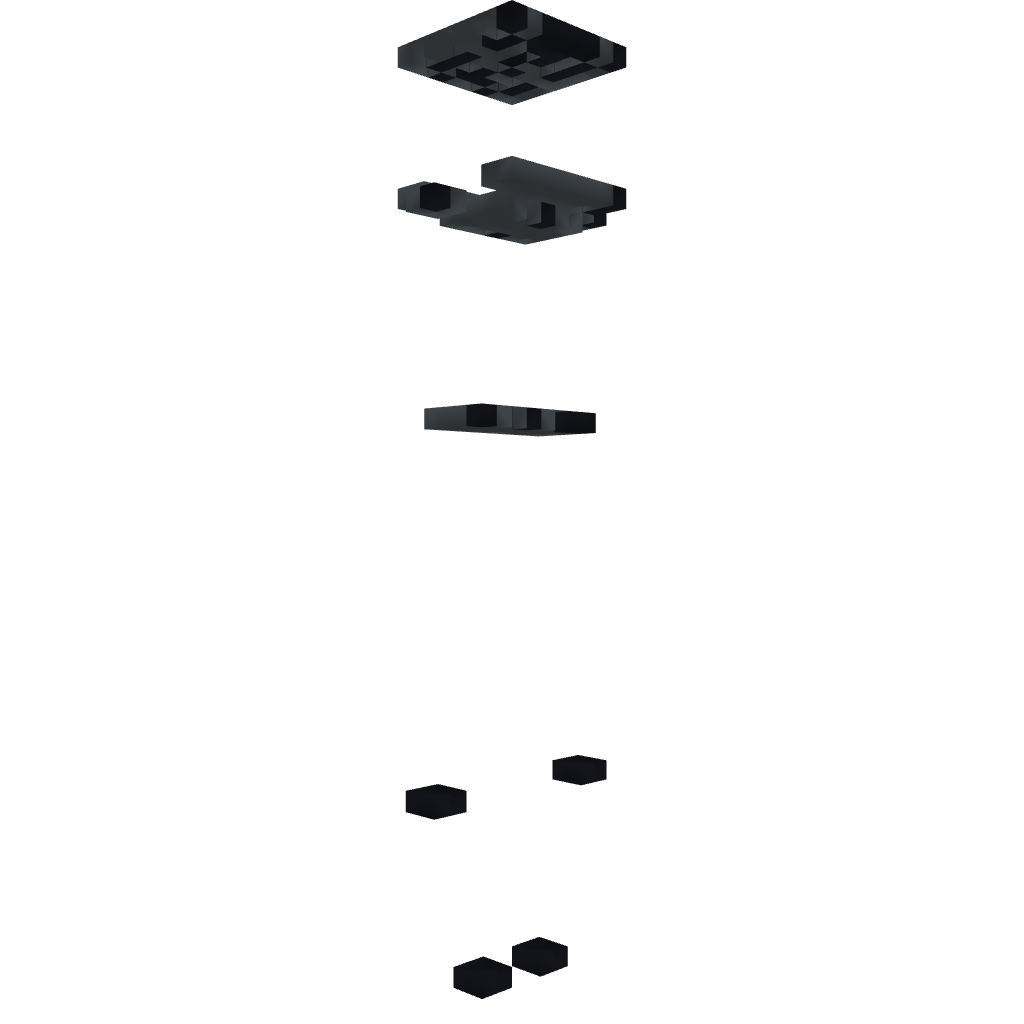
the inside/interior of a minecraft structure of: Enderman Statue